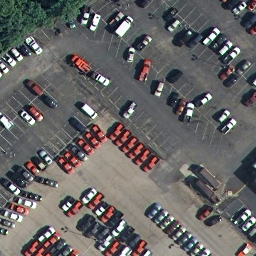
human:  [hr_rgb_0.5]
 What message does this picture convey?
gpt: parking lot